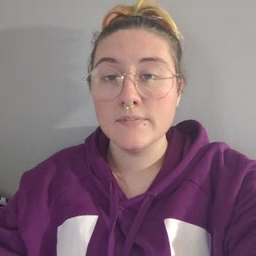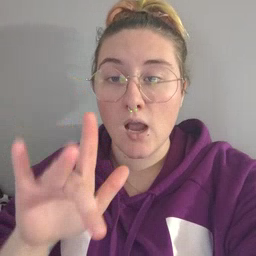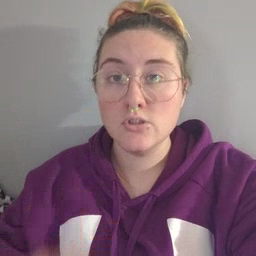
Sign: touch